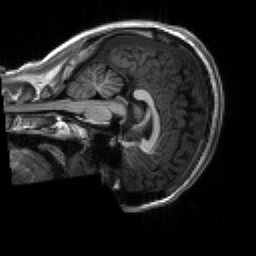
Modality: T1w
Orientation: sagittal
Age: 19
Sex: male
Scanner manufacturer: siemens
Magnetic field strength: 3 T
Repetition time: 2.3 s
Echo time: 0.00267 s